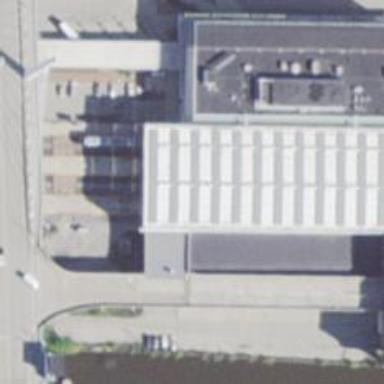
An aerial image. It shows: Transportation building made of brick and glass.